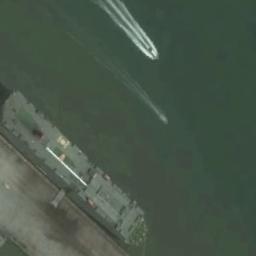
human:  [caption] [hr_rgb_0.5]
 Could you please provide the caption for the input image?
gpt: There is a ship in the green water on the shore .

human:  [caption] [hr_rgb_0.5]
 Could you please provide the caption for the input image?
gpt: Several ships of different sizes and shapes are at sea .

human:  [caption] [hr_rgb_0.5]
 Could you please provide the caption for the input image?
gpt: The gray ship is docked at the dock and other two boats are sailing next to it .

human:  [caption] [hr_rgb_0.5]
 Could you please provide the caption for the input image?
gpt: An aircraft carrier docked in a green harbor .

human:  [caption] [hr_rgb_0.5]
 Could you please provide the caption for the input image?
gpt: The black ship is at the harbor .